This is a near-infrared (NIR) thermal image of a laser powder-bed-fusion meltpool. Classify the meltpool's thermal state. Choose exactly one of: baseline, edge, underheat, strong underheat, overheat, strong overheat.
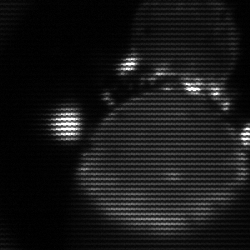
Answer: edge